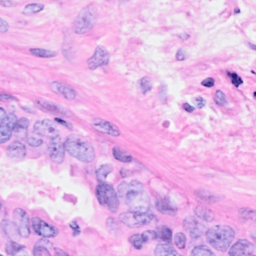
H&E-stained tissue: Breast